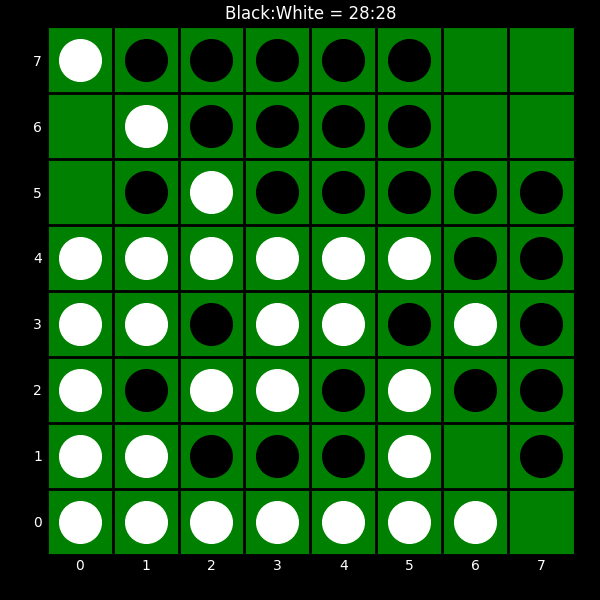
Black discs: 28
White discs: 28